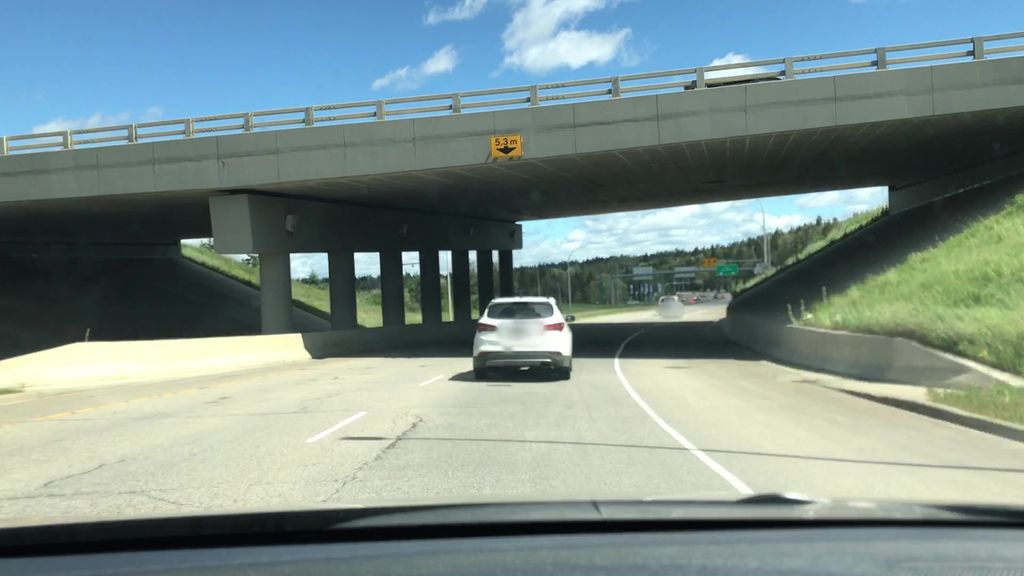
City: edmonton